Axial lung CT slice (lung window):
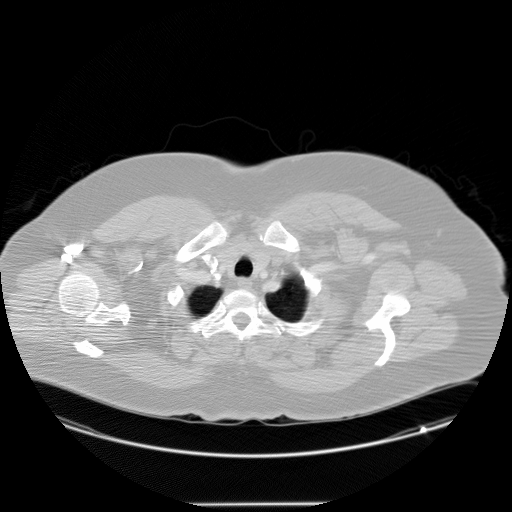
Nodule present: no